Interaction volume radius: 5 \u00c5
Interaction volume height: 30 \u00c5
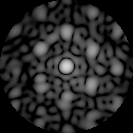
Disorder parameter: 0.4714